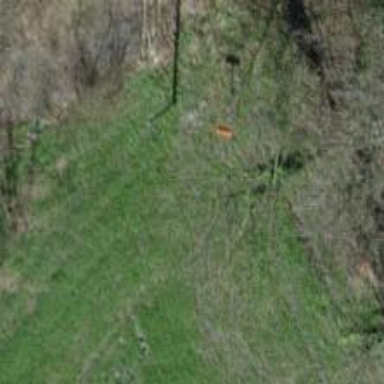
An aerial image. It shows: Pole supporting roof covering pipeline marker.